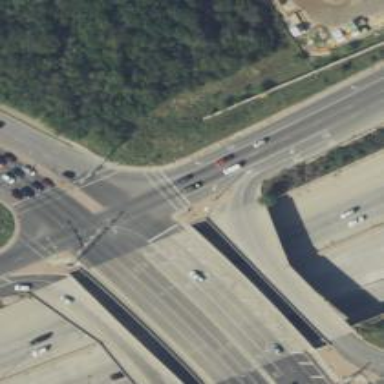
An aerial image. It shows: Asphalt road bridge with secondary classification. There is frontage road along the bridge.